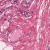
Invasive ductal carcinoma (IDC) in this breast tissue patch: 1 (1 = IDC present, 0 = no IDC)